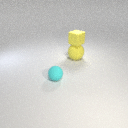
large yellow rubber sphere below small yellow rubber cube